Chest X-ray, AP view. Patient: 9 years old, sex F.
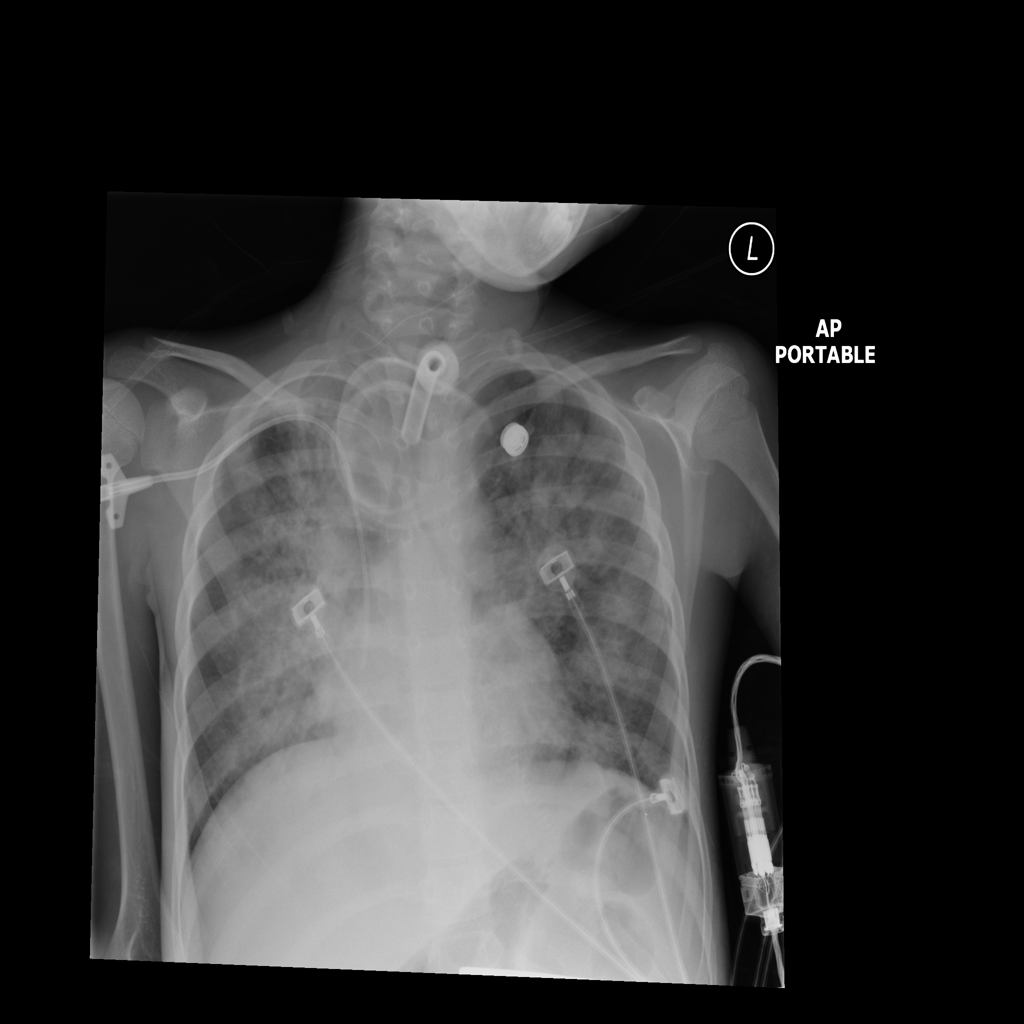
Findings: No Finding